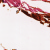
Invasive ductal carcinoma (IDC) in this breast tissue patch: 0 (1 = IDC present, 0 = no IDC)